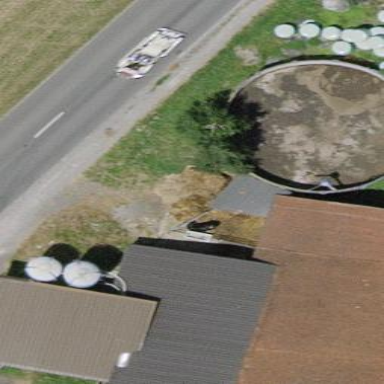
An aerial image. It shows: Storage tank that is man-made.